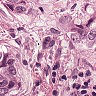
Metastatic tissue present: yes